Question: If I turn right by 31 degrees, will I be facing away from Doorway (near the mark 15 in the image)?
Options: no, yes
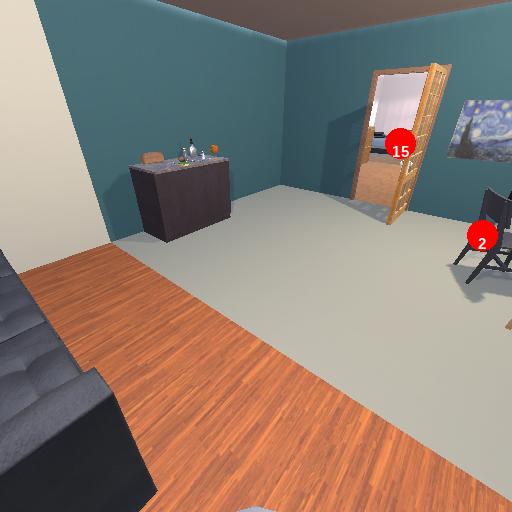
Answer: no